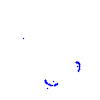
Particle: proton